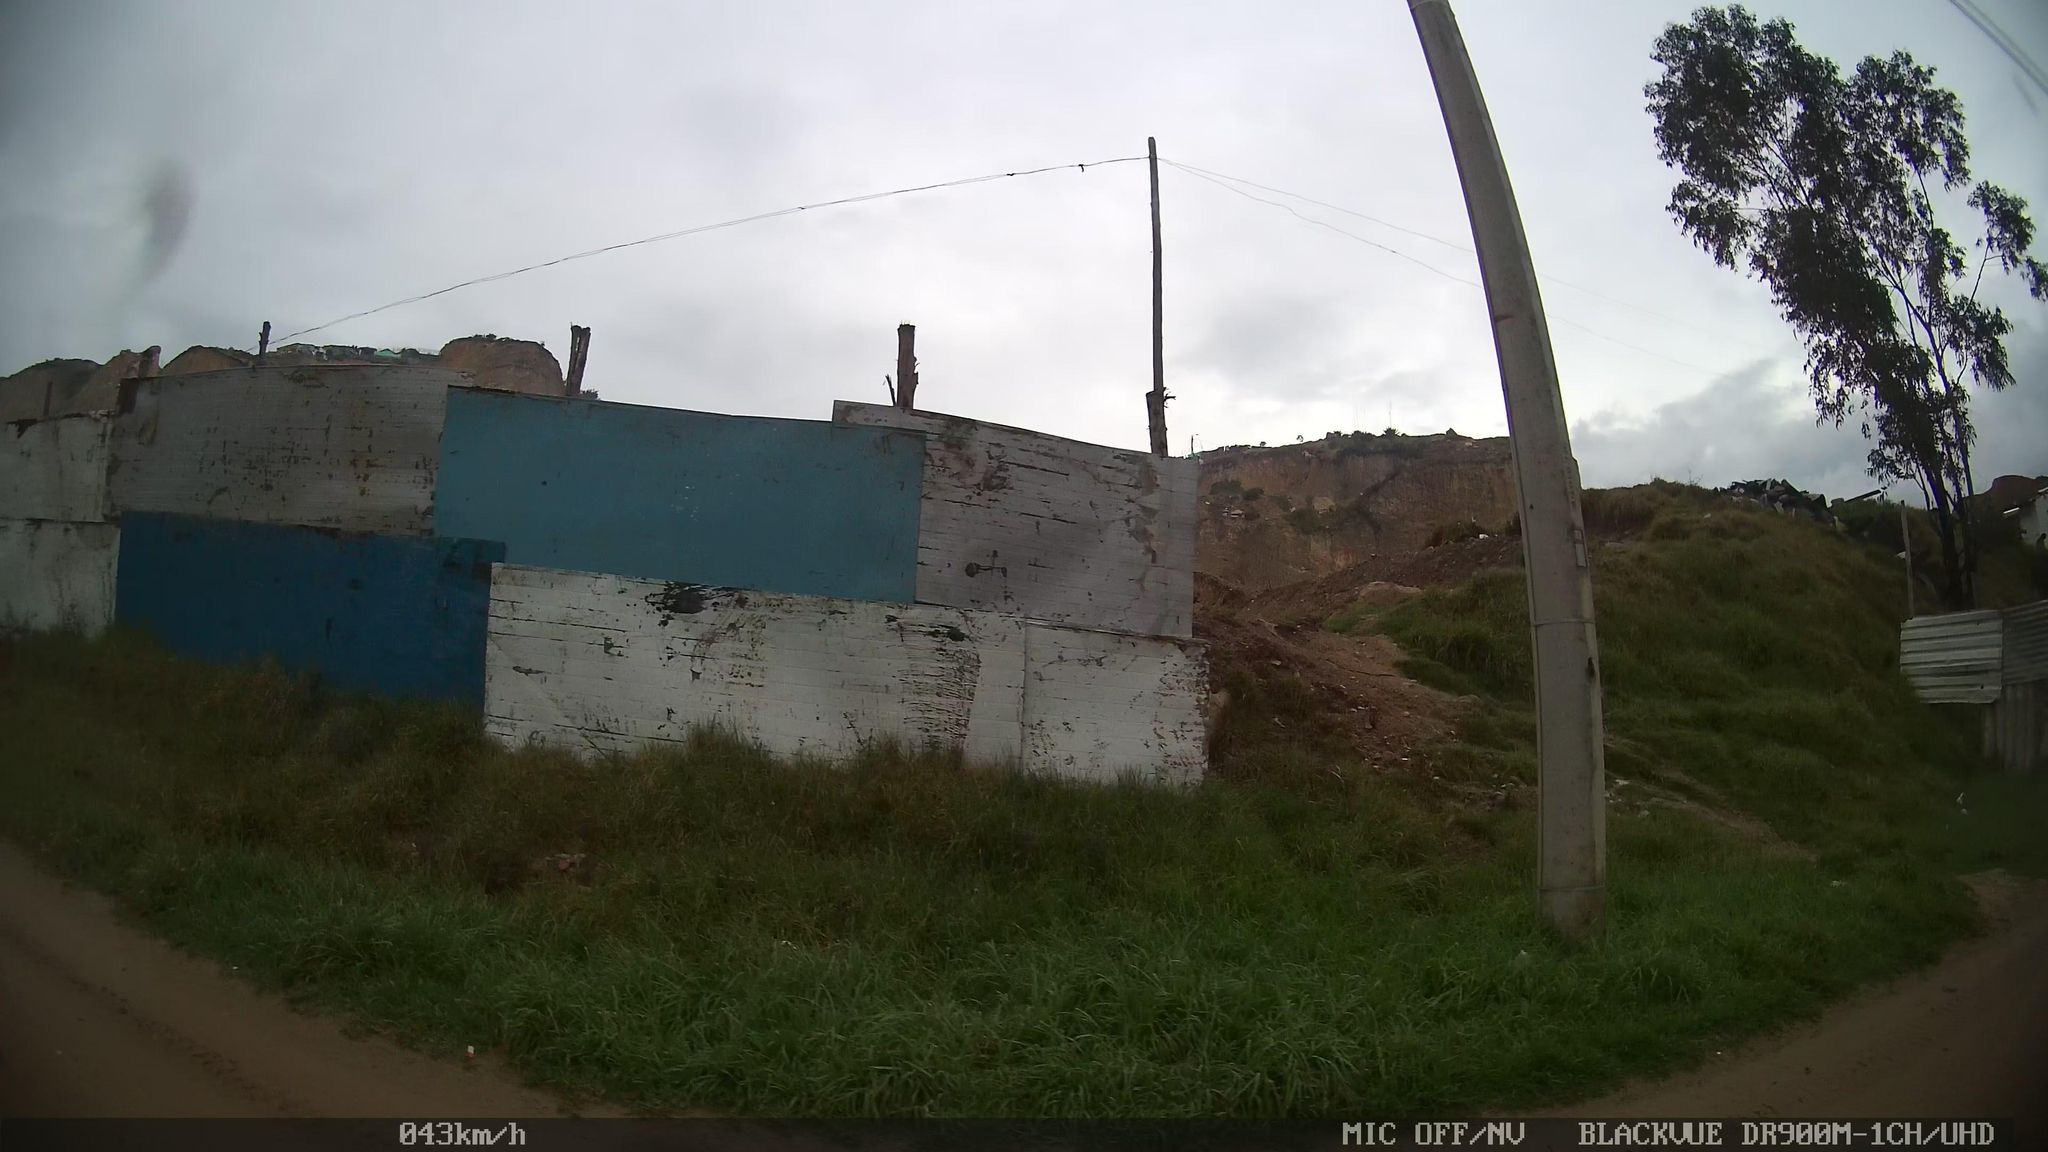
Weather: cloudy
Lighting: day
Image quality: slightly poor
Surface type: driving surface
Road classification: secondary
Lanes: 2
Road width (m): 4.0
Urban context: urban centre
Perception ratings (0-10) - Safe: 5.05, Lively: 0.3, Beautiful: 4.84, Boring: 4.13, Depressing: 6.88, Wealthy: 0.26